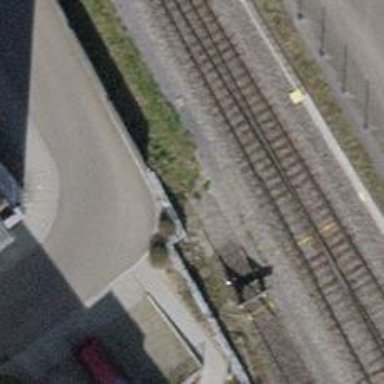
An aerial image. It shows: Railway buffer stop.